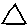
Label: triangle